Question: How can I change where the pop-up of the Joyride appears? I have this column in my website, and at this moment the text its appearing above, but I want to change it to appear in the left and centralized. What can I do?

My code:
'''
return (<Joyride
wrapperOptions={{
class : "teste"
}}
steps={[]}
run={true}
continuous={true}
scrollToFirstStep={true}
showSkipButton
showProgress={true}
locale={
{
back: t('lblTutorialBack'),
close:t('lblTutorialClose'),
last: t('lblTutorialLast'),
next: t('lblTutorialNext'),
skip: t('lblTutorialSkip'),
}
}
styles={{
buttonNext: {
background: '#812990'
},
options: {
primaryColor: '#812990',
}
}}
{
...props
}
/>)
'''
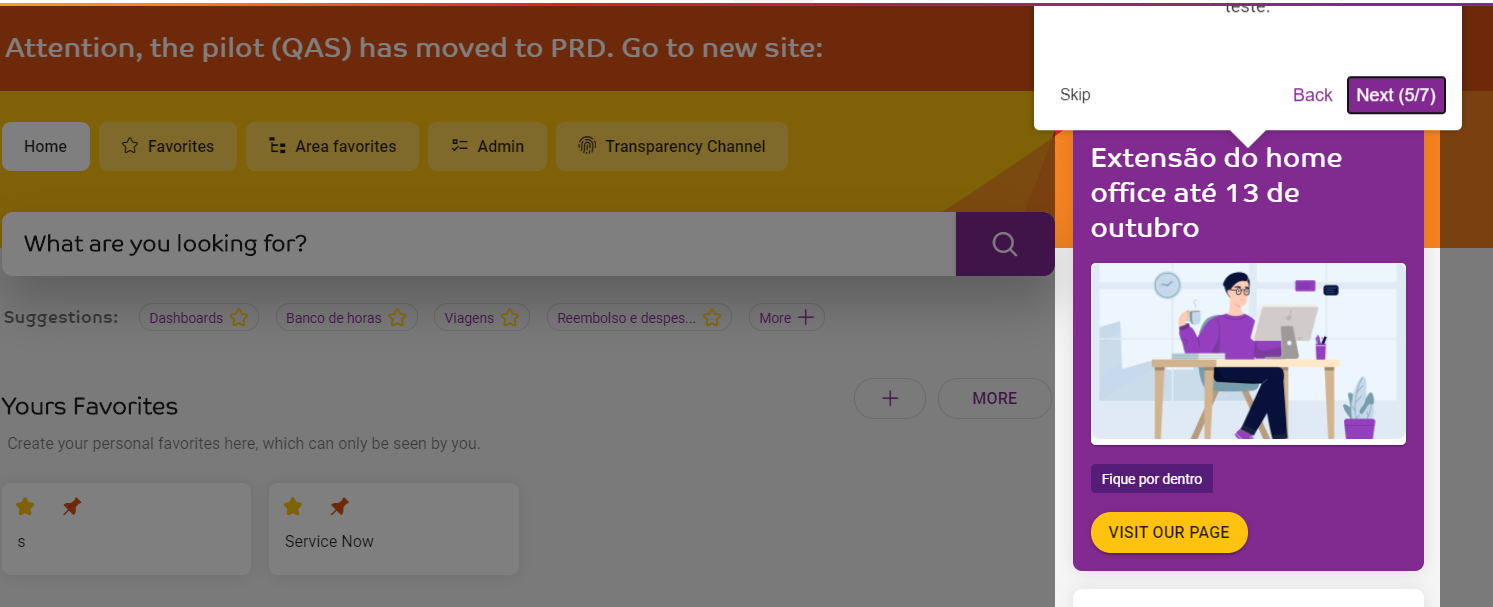
Answer: You can use the 'placement' option of the 'floaterProps'. Here is a <URL>
'''
import React from "react";
import ReactJoyride from "react-joyride";
import "./styles.css";
export default function App() {
const steps = [
{
target: "#step1",
content: "This is my awesome feature!"
},
{
target: "#step2",
content: "This another awesome feature!"
}
];
return (
<div className="App">
<h1>Hello CodeSandbox</h1>
<h2>Start editing to see some magic happen!</h2>
<ReactJoyride floaterProps={{ placement: "left" }} steps={steps}>
Test
</ReactJoyride>
<button id="step1">Step 1</button>
<button id="step2">Step 2</button>
</div>
);
}
'''
Alternatively, if you want to set the 'placement' on a per 'step' basis, that is also possible:
'''
import React from "react";
import ReactJoyride from "react-joyride";
import "./styles.css";
export default function App() {
const steps = [
{
target: "#step1",
content: "This is my awesome feature!",
placement: "right"
},
{
target: "#step2",
content: "This another awesome feature!",
placement: "left"
}
];
return (
<div className="App">
<h1>Hello CodeSandbox</h1>
<h2>Start editing to see some magic happen!</h2>
<ReactJoyride continuous={true} steps={steps}>
Test
</ReactJoyride>
<button id="step1">Step 1</button>
<button id="step2">Step 2</button>
</div>
);
}
'''